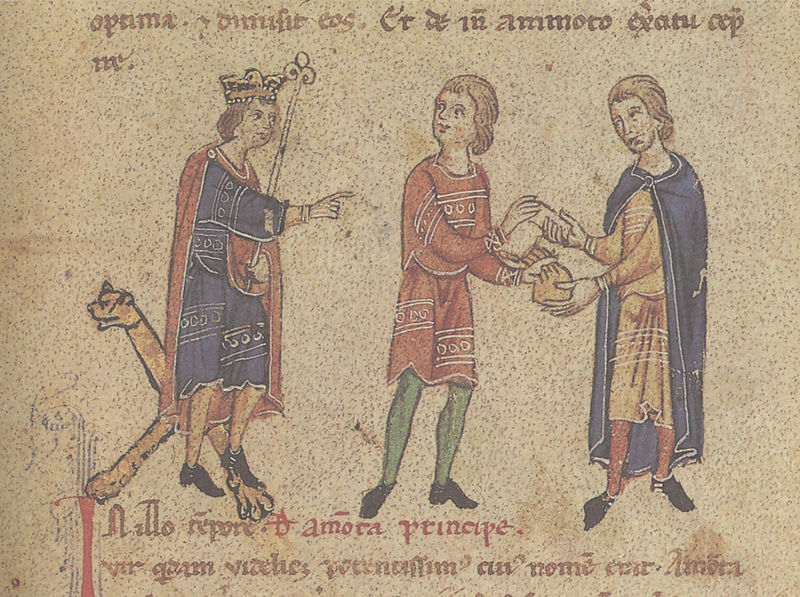
Titel: Alexanderroman
Institution: Leipzig, Stadtbibliothek
Schlagwörter: blau, mann, umhang, gelb, kleid, mund, männer, stuhl, hund, rot, tier, augen, gewand, haare, mantel, sessel, drei, krone, handel, schrift, schuhe, stab, könig, inschrift, wandmalerei, brot, erotik, penis, geld, geben, text, herrscher, beutel, buchseite, brief, mittelalter, bettler, löwe, urkunde, wandbild, gabe, lehen, zepter, szepter, latein, speise, buchmalerei, principe, schhe, autoritaet, amora, curulla, curula